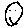
Label: smiley face